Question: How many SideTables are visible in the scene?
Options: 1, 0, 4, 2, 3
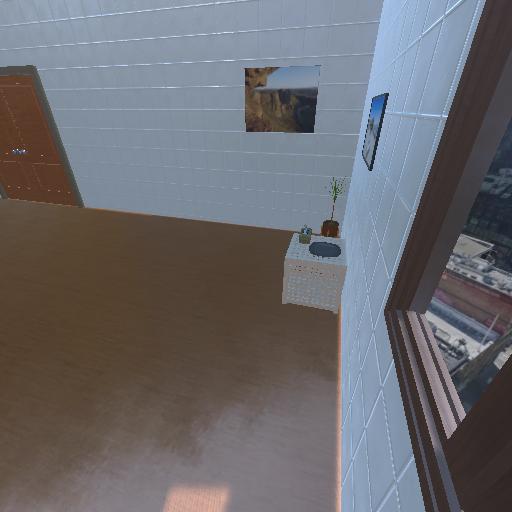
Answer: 1